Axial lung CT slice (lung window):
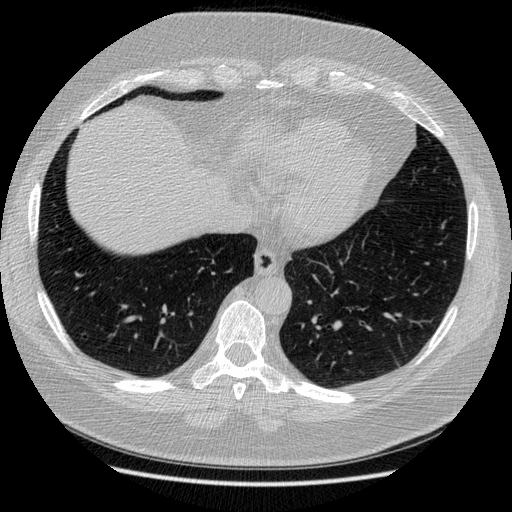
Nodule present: no